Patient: sex M, age 67
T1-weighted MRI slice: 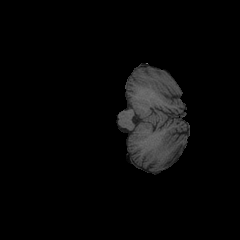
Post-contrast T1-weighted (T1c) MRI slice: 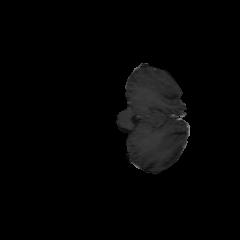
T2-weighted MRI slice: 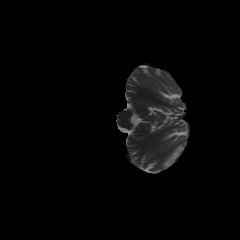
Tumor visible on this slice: no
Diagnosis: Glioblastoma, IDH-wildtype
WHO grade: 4